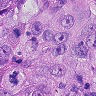
Metastatic tissue present: yes